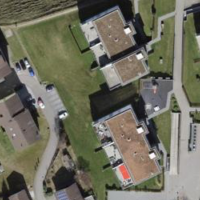
EUNIS habitat code: 24
Species observed at this site:
Mercurialis perennis